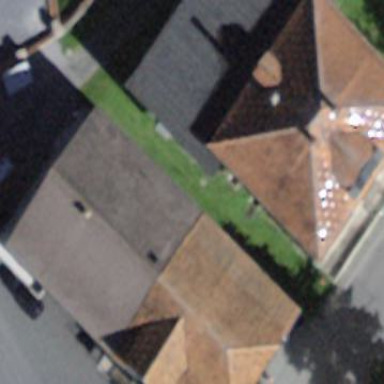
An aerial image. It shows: Building with half-hipped roof oriented along its length.